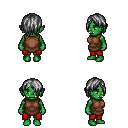
a pixel art fantasy rpg character, female body template, orc, green skin, brown tunic, red pants, gray bangs hairstyle, four views (front, back, left, right), 2x2 character sprite sheet, small pixel art, hard edges, no anti-aliasing